Question: I think the chart I have added should come after the heading , but it is visible at the end. I have assigned the div section where it should be inserted. I want my code to show this graph where I have used it that is after and before .

I am pasting the code I have written.
'''
<!DOCTYPE html>
<html>
<head>
<meta http-equiv="X-UA-Compatible" content="IE=edge">
<meta http-equiv="Content-Type" content="text/html;charset=utf-8"/>
<link type="text/css" rel="stylesheet" href="style.css"/>
<script type="text/javascript" src="d3/d3.js"></script>
<script type="text/javascript" src="d3/d3.layout.js"></script>
<script type="text/javascript" src="d3/d3.v3.js"></script>
<script src="https://ajax.googleapis.com/ajax/libs/jquery/1.11.3/jquery.min.js"></script>
<link rel="stylesheet" href="css/bootstrap.min.css">
<style type="text/css">
text {
font-size: 11px;
}
</style>
</head>
<body>
<div class="container" >
<div class="row" >
<div class="col-md-4 img-responsive"><img src="img/e2.png" alt="Smiley face" height="100" width="100"></div>
<div class="col-md-4" >
<h1 ></h1>
</div>
<div class="col-md-4" >
<h1 >Plan Your Courses</h1>
</div>
</div>
<div class="row">
<div class="col-md-12">
<h2>Implementation of SVG Work</h2>
<script type="text/javascript">
var dataset = [ 25, 7, 5, 26, 11, 8, 25, 14, 23, 19,
14, 11, 22, 29, 11, 13, 12, 17, 18, 10,
24, 18, 25, 9, 3 ];
//Width and height
var w = 500;
var h = 100;
var barPadding = 1; // <-- New!
//Create SVG element
var svg = d3.select("body")
.append("svg")
.attr("width", w)
.attr("height", h);
// GENERATING RECTANGLES AND MAKING BAR CHART
svg.selectAll("rect")
.data(dataset)
.enter()
.append("rect")
.attr("x", function(d, i) {
return i * (w / dataset.length);
})
.attr("y", function(d) {
return h- (d*5);
})
.attr("width", w / dataset.length - barPadding)
.attr("height", function(d) {
return d*5;
})
.attr("fill", function(d) {
return "rgb(0, 0, " + (d * 10) + ")";
});
// APPENDIND TEXT INTO THE BAR CHART
svg.selectAll("text")
.data(dataset)
.enter()
.append("text")
.text(function(d) {
return d;
})
.attr("x", function(d, i) {
return i * (w / dataset.length) + 3;
})
.attr("y", function(d) {
return h - (d * 4) + 10;
})
.attr("font-family", "sans-serif")
.attr("font-size", "11px")
.attr("fill", "white");
</script>
</div>
</div>
<div class="row">
<div class="col-md-12">
<h2>Feature Work</h2>
</div>
</div>
<div class="row">
<div class="col-md-6">
<img class="img-responsive" src="http://placehold.it/555x300">
<h3>Appify</h3>
<p><a href="http://github.com">Link to project</a></p>
</div>
<div class="col-md-6">
<img class="img-responsive" src="http://placehold.it/555x300">
<h3>Appify</h3>
<p><a href="http://github.com">Link to project</a></p>
</div>
</div>
</div>
</body>
</html>
'''
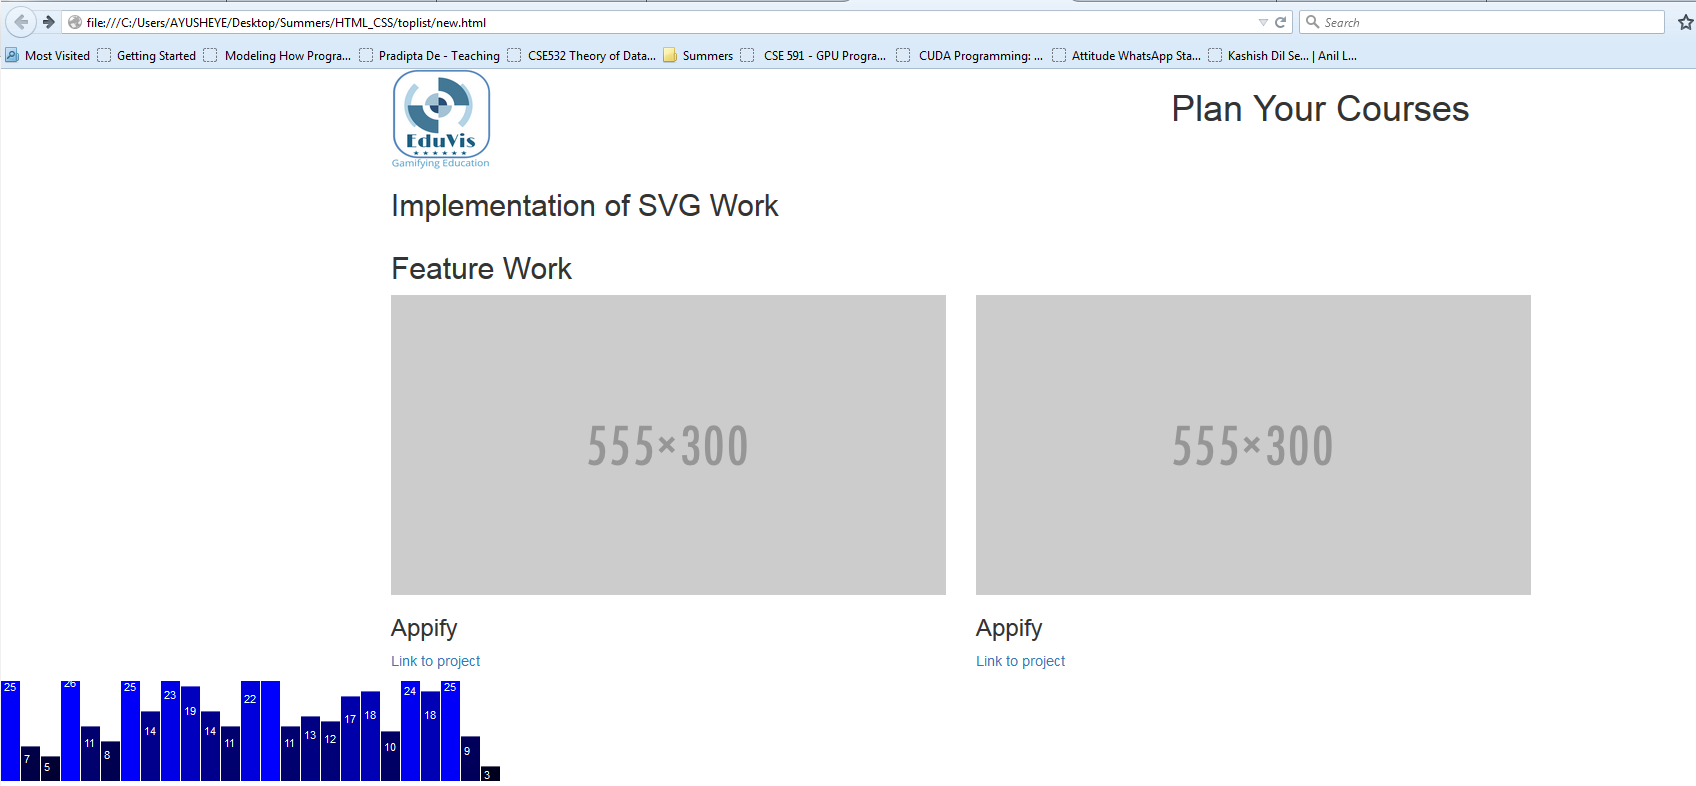
Answer: You should look into the place where you are appending the svg element. Right now it is in body so being added at the end of the body. Change it.